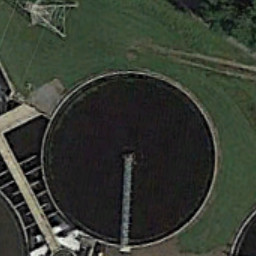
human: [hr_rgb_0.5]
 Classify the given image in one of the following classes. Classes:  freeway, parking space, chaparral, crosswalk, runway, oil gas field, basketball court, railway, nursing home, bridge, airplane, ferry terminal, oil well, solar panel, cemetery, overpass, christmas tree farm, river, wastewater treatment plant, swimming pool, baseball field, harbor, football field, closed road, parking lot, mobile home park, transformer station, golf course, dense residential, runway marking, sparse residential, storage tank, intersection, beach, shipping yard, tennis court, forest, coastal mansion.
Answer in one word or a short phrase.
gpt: wastewater treatment plant